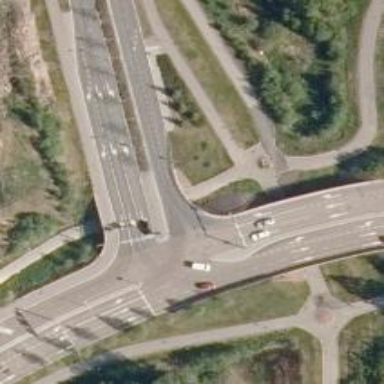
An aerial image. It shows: Asphalt cycleway.